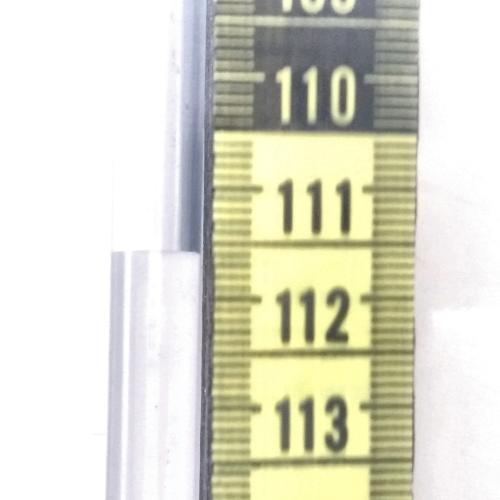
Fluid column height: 111.6 cm